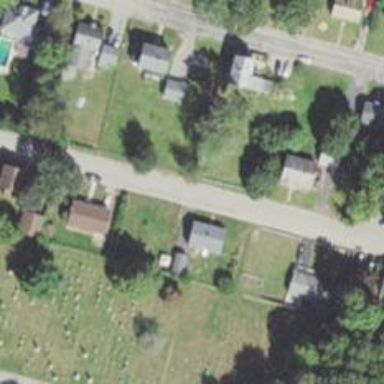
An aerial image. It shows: Residential driveway designated as service road.